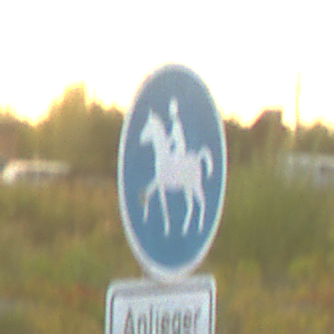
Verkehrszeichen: Reitweg
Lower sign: PersonengruppenFrei1
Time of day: SunriseSunset
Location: Outdoor (Suburban)
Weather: PartlyCloudy
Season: NotSpecified
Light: Natural